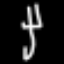
Label: fork